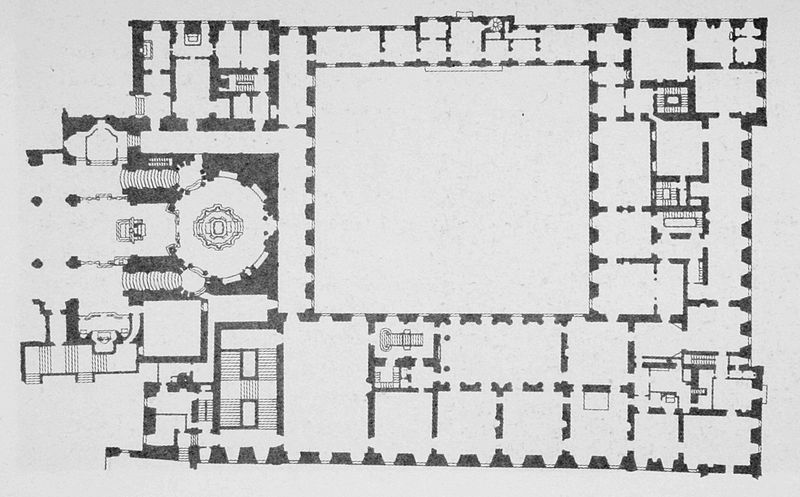
Titel: Grundriss des Palazzo Reale in Turin
Institution: (Seriendruck)
Schlagwörter: weiß, fenster, frankreich, mitte, pfeiler, raum, schwarz, skizze, stützen, säule, säulen, tür, zeichnung, zimmer, anlage, gebäude, haus, park, schloss, ornament, alt, wand, architektur, sockel, norden, kirche, rechts, oval, rund, turm, garten, oktagon, deutschland, italien, süden, türen, mauer, graphik, linien, hof, türe, saal, vogelperspektive, kuppel, treppe, treppen, papst, aufgang, durchgang, stufe, stufen, tor, halle, wände, eingang, gang, innenhof, eckig, kloster, rechteck, palast, links, draufsicht, dali, druck, gross, flur, räume, altar, rom, quadrate, portal, geometrisch, mauern, treppenhaus, kitche, florenz, rechteckig, chor, kapelle, klostergarten, mönche, plan, wendeltreppe, westen, quadrat, viereck, bau, geraden, osten, geschoss, basilika, grundriss, kreuzgang, aufriss, nischen, bauplan, boboli, winkel, gänge, atrium, enfilade, rotunde, statik, innenräume, portico, foyer, klosteranlage, klosterplan, irrgarten, nonnen, lichthof, vierflügel, vierflügelanlage, kolleg, rauminhalt, trappenhaus, treppenaufgänge, treppenhäuaser, verteiler, viereckiger hof, westeingang, fanster, pla, gebäude mit innenhof